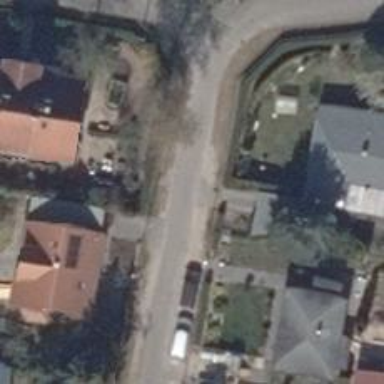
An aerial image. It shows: Residential road with asphalt surface.